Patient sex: M
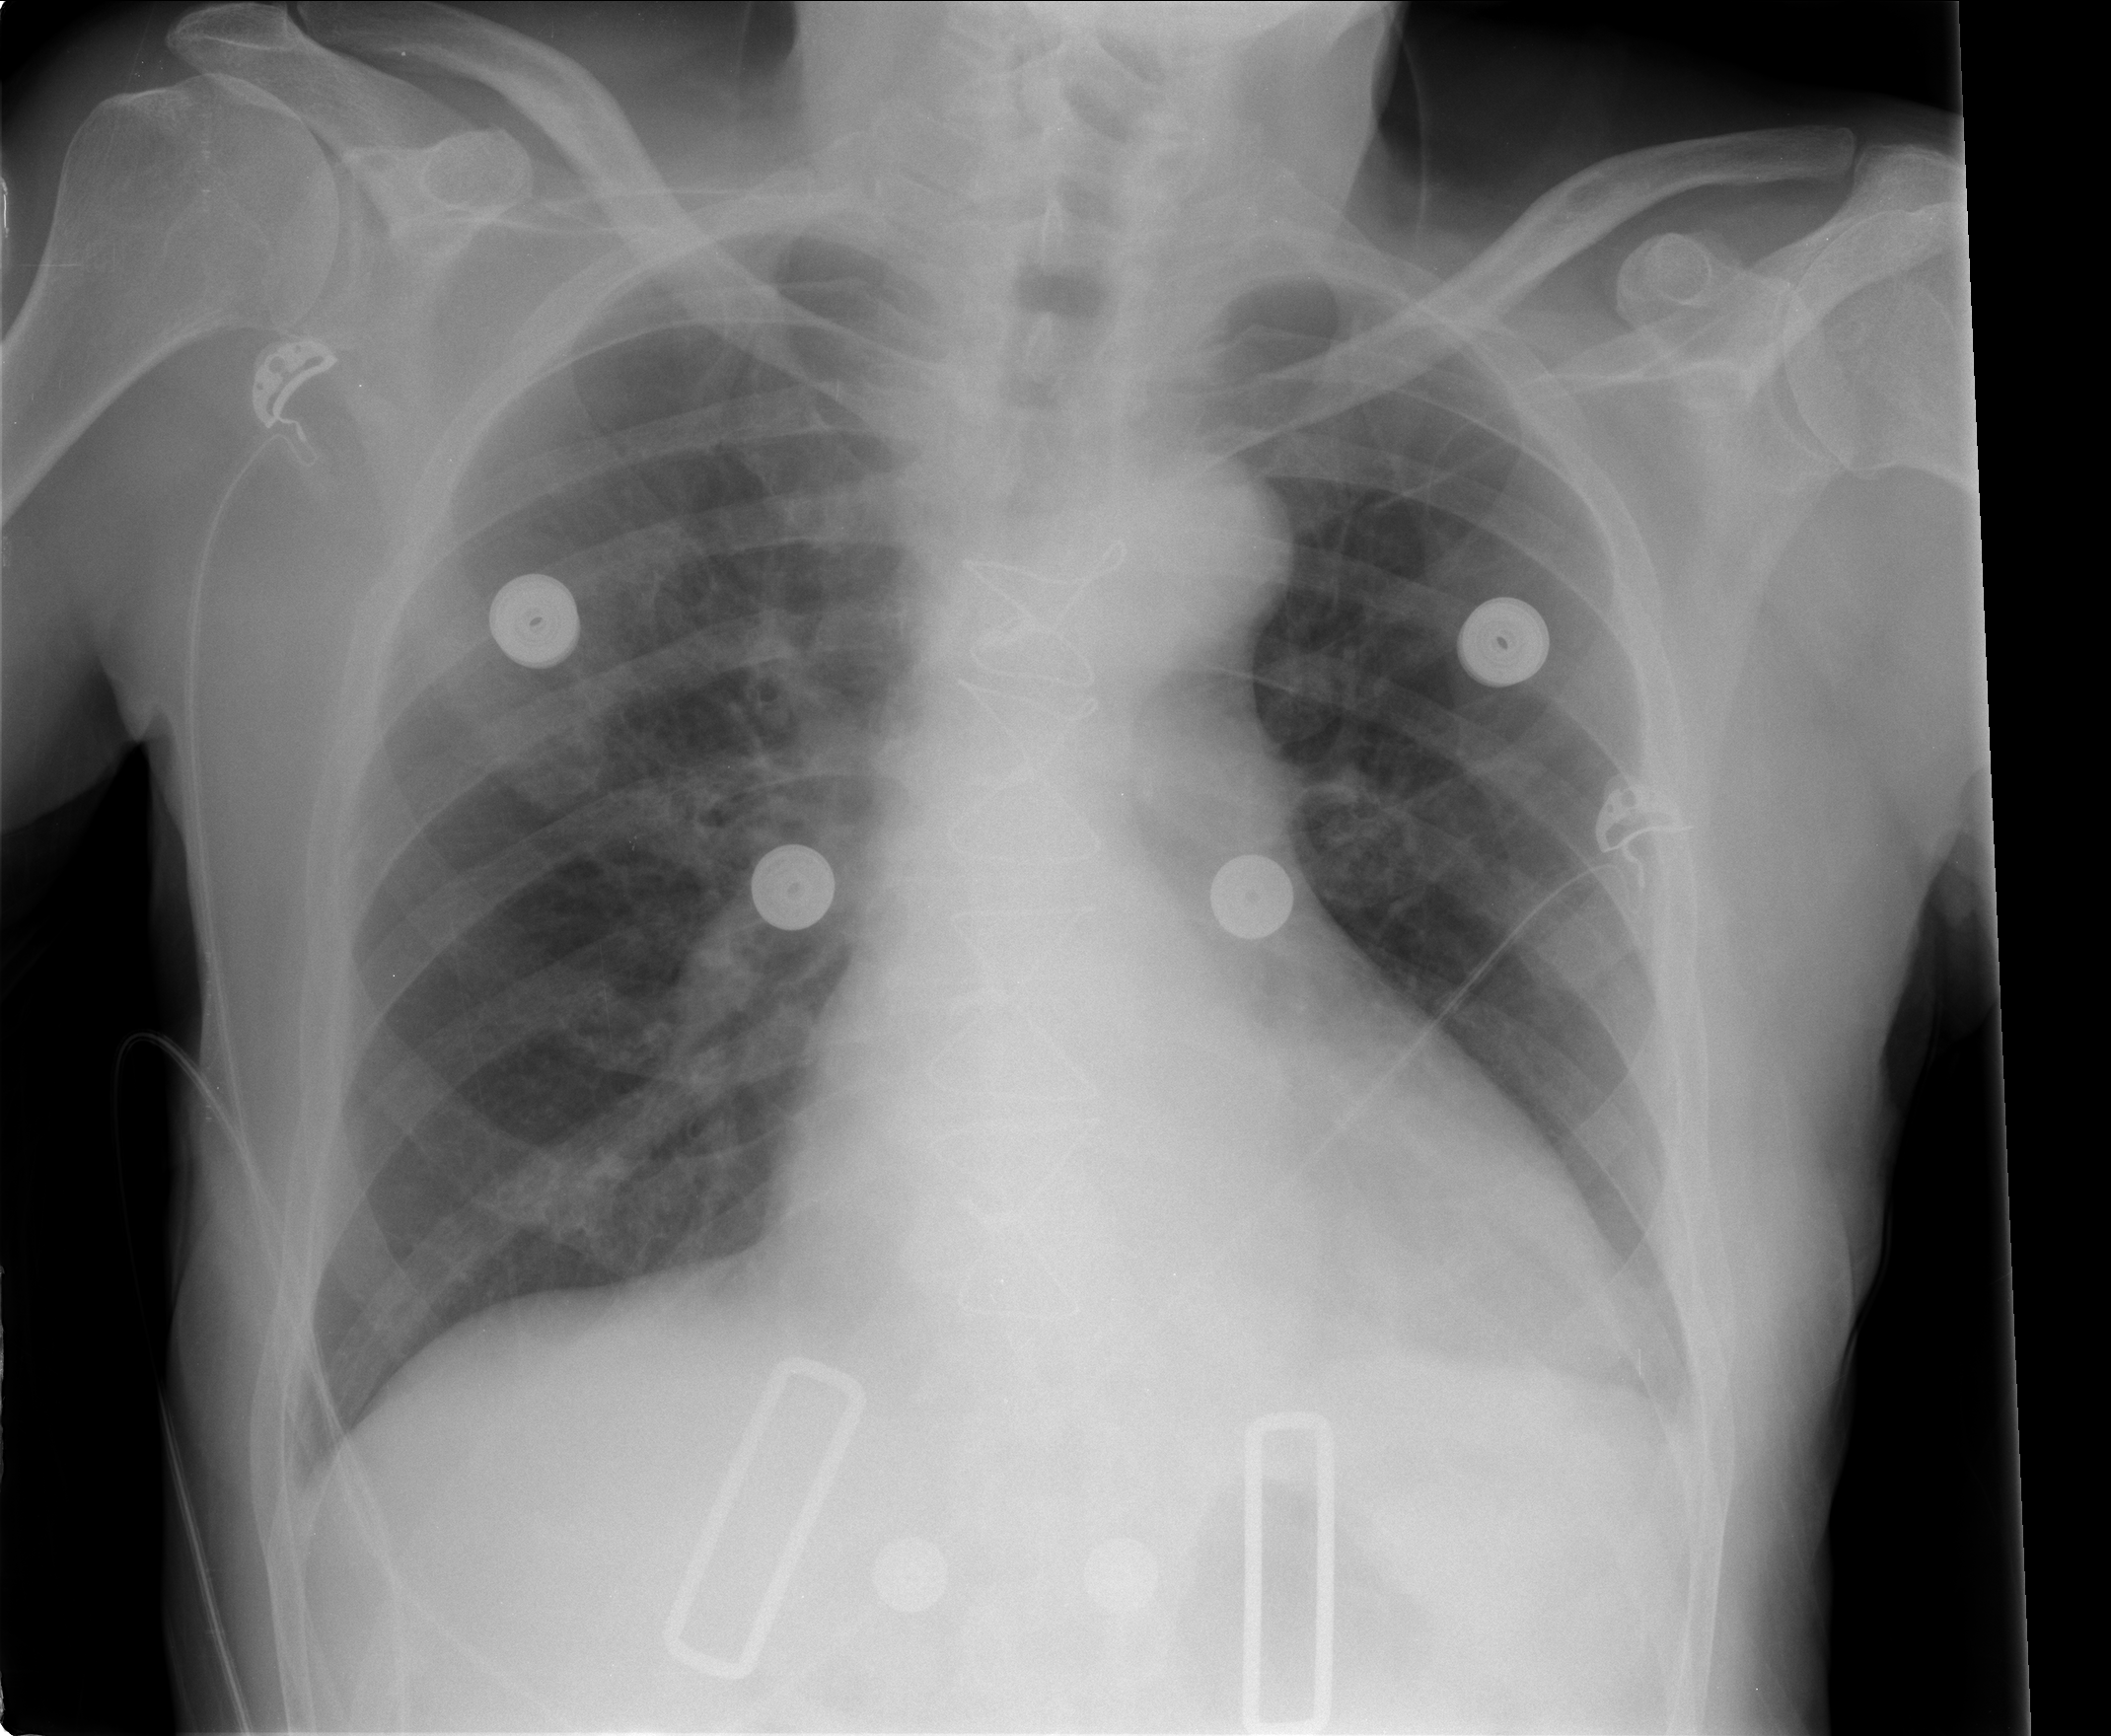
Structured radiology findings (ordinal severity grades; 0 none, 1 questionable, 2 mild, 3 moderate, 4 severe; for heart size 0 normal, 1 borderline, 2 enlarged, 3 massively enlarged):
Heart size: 2
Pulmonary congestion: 2
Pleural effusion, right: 1
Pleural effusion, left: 2
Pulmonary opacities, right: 2
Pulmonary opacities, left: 1
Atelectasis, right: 0
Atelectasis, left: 1